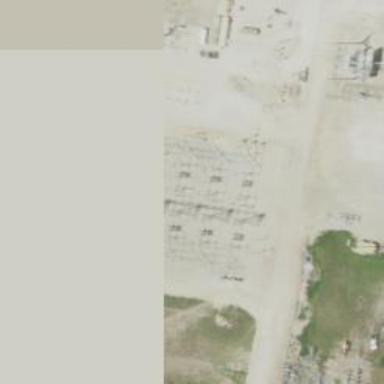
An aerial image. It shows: Switch for power supply.